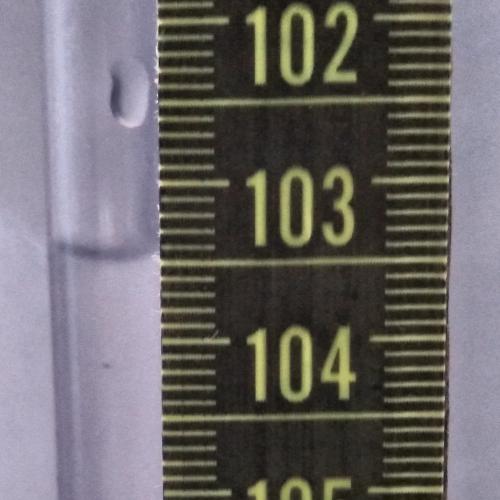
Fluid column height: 103.5 cm